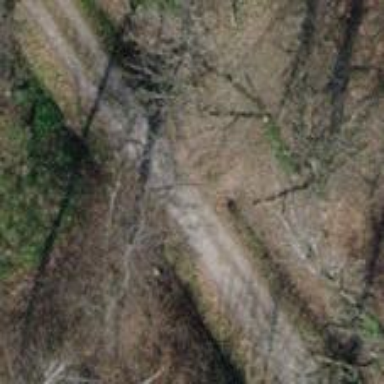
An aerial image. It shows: Abandoned railway track with compacted grade2 surface.